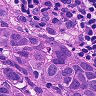
Metastatic tissue present: yes